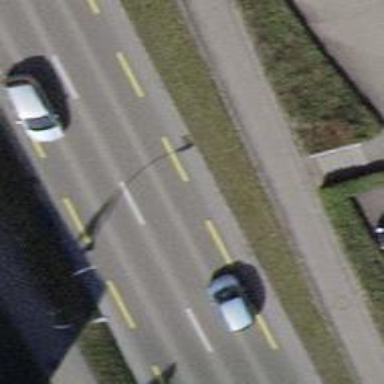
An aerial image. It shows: Primary highway with separate soft lane for cyclists. The asphalt surface is accompanied by sidewalk.